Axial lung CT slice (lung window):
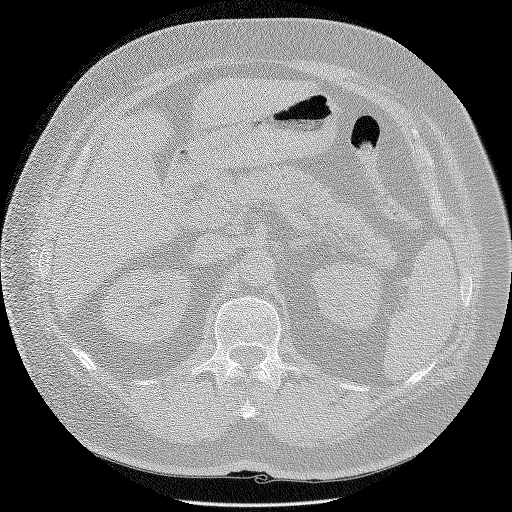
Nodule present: no